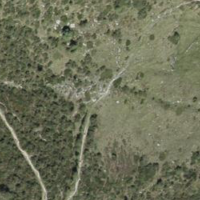
EUNIS habitat code: 23
Species observed at this site:
Alchemilla alpina
Rhododendron ferrugineum